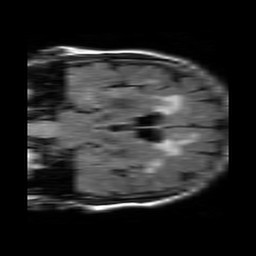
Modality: FLAIR
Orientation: coronal
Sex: female
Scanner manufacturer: philips
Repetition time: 11 s
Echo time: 0.125 s